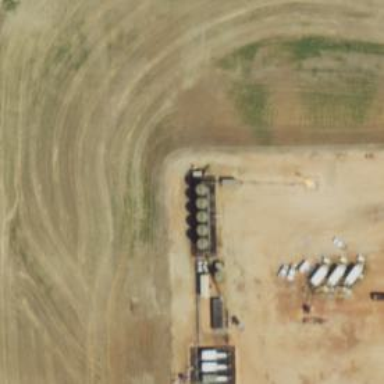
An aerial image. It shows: Storage tank with man-made structure.